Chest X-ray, AP view. Patient: 57 years old, sex M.
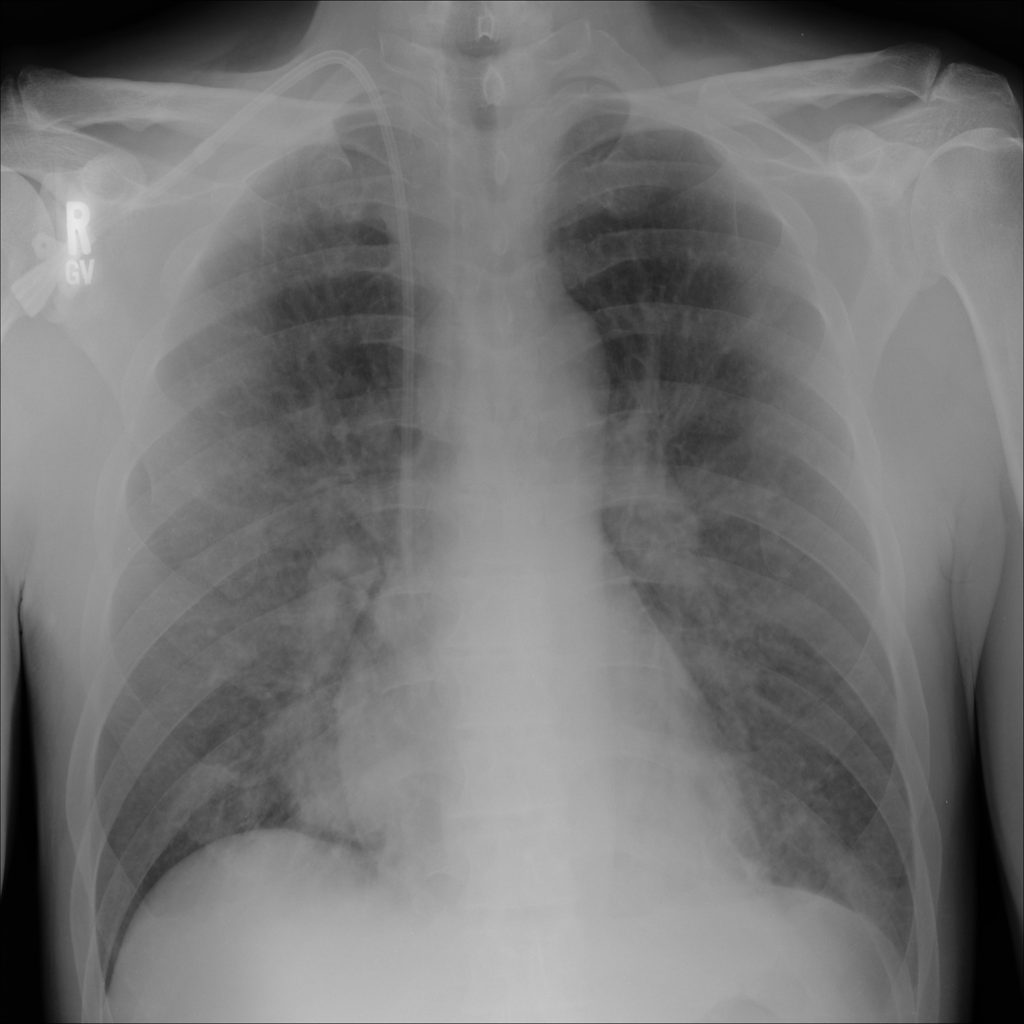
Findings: Consolidation, Edema, Effusion, Infiltration, Mass